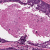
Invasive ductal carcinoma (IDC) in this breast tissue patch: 0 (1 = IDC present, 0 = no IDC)